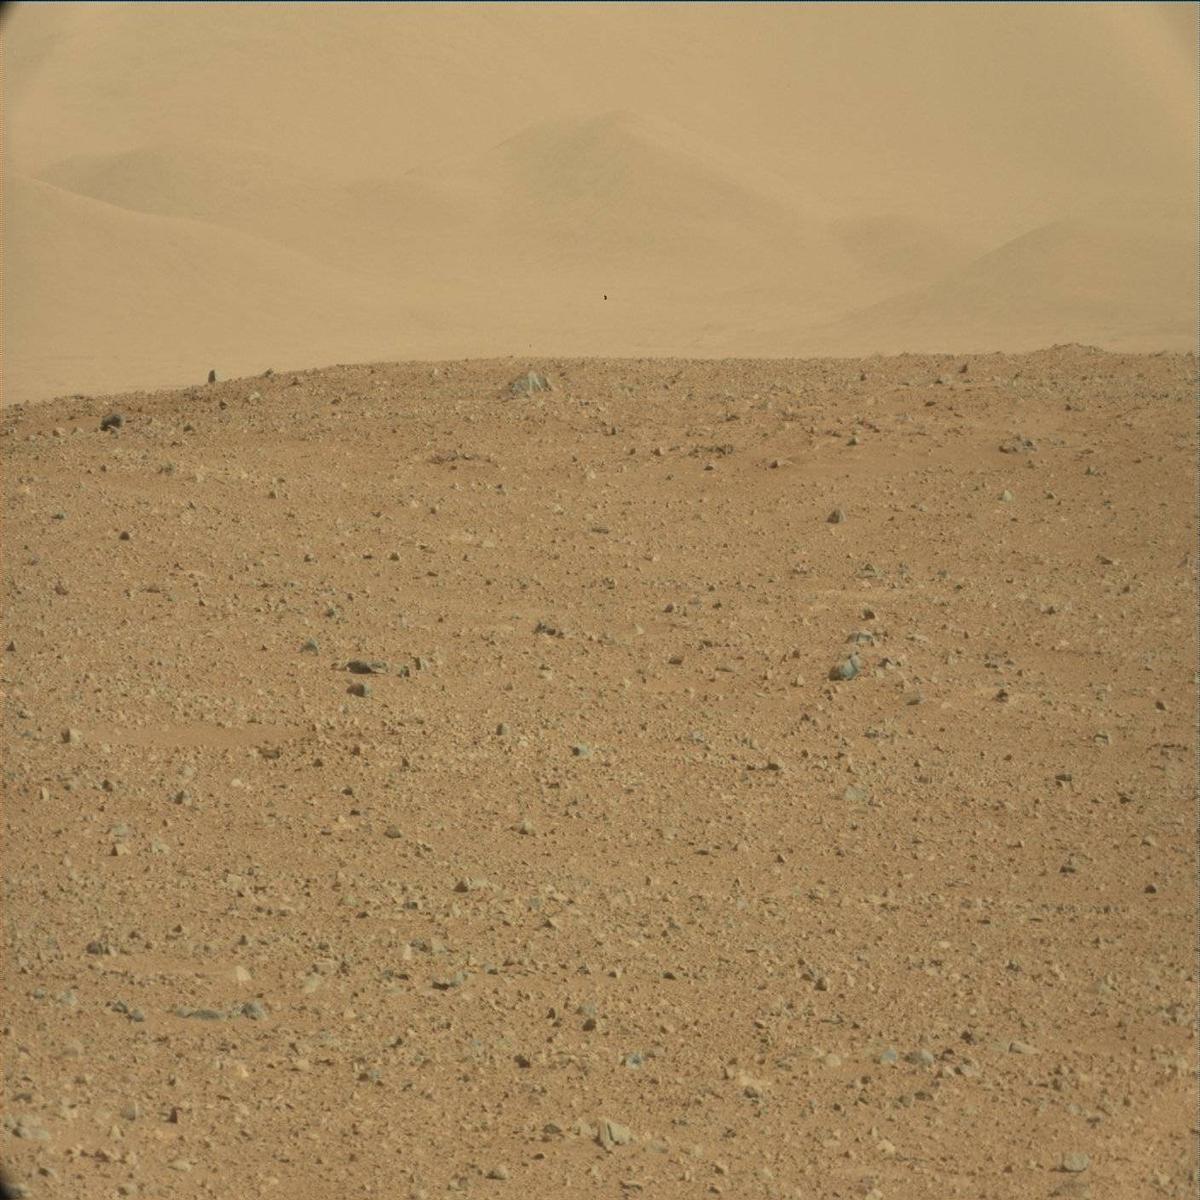
Terrain classes present: Bedrock, Ridge, Rock, Sand / Soil